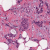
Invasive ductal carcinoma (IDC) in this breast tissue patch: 1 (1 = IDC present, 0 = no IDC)